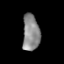
Tissue: prostate
Cell type: T cells
Senescence score: 0.3395
Nuclear area (px): 609
Mean DAPI intensity: 137.796